Brain MRI, t2w sequence, axial 2D slice.
Patient: age 35, sex F, weight 95 kg, height 1.95 m
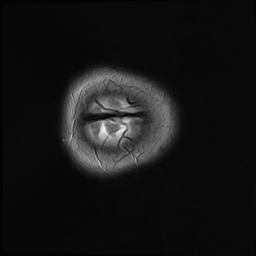